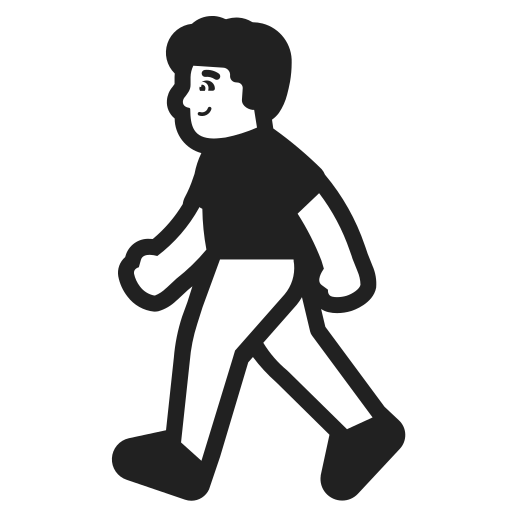
man walking high contrast default